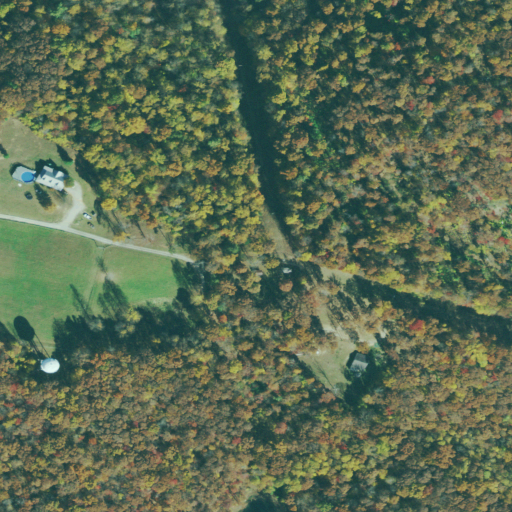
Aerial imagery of mountain in Tennessee named Chestnut Mountain containing deciduous forest, shrub, open development, grassland, low intensity development, and medium intensity development